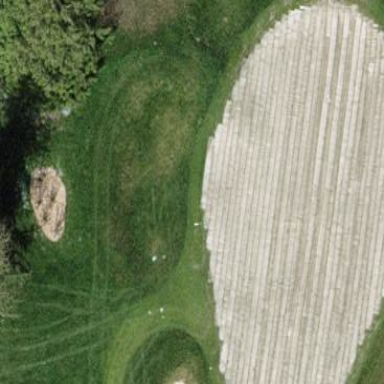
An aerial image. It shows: Golf green.